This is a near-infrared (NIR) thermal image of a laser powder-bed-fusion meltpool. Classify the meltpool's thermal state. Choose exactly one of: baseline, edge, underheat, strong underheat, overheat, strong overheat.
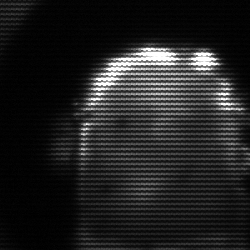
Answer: baseline